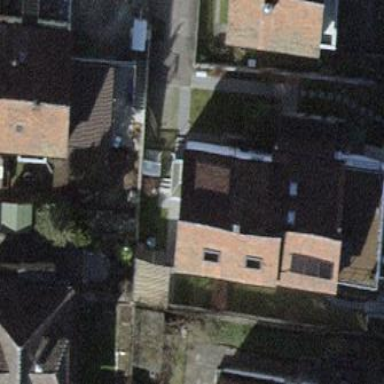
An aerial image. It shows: House with roof tiles.